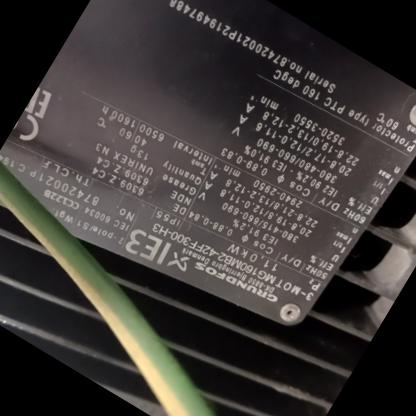
Klasa: tabliczka-znamionowa